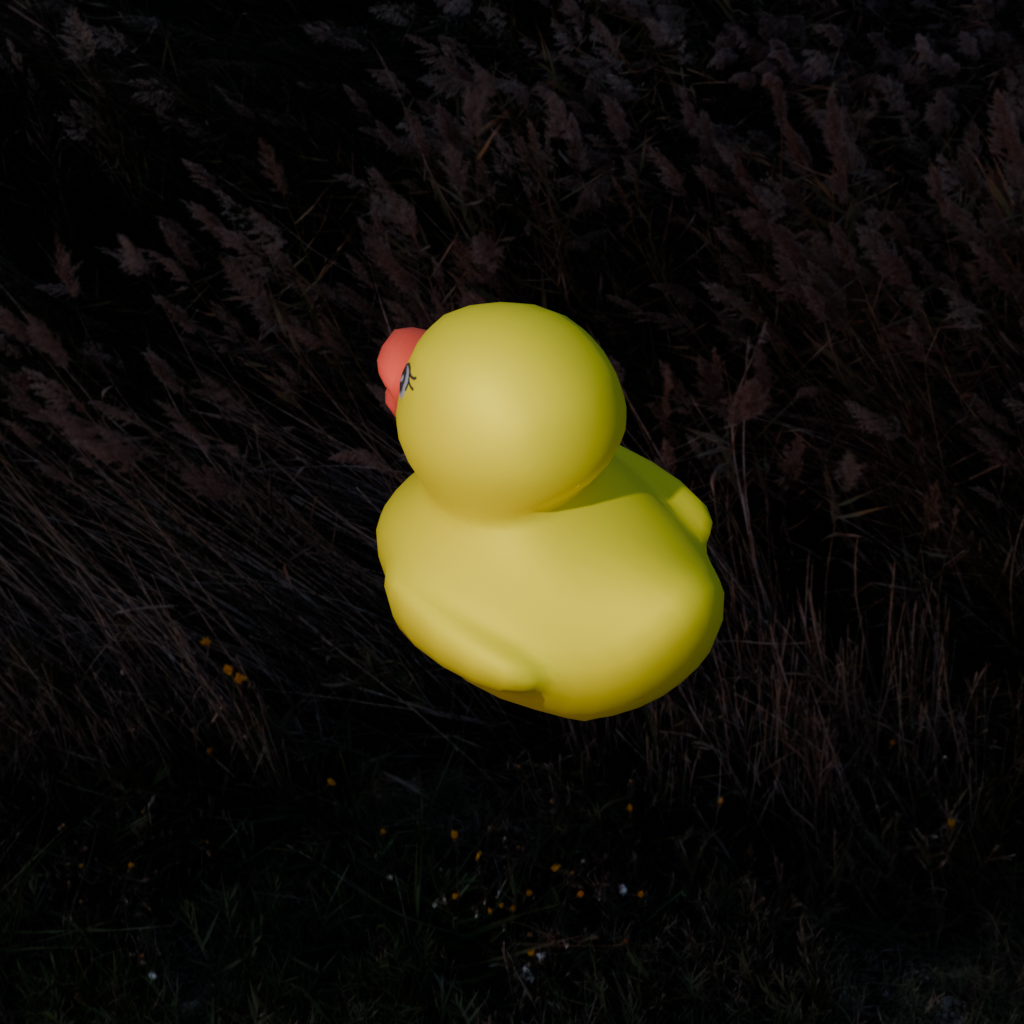
an image of a yellow rubber duck seen from <back_left> in a muddy path at sunset with fields on both sides.